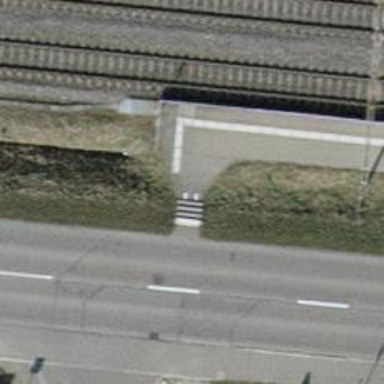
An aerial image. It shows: Road with steps.